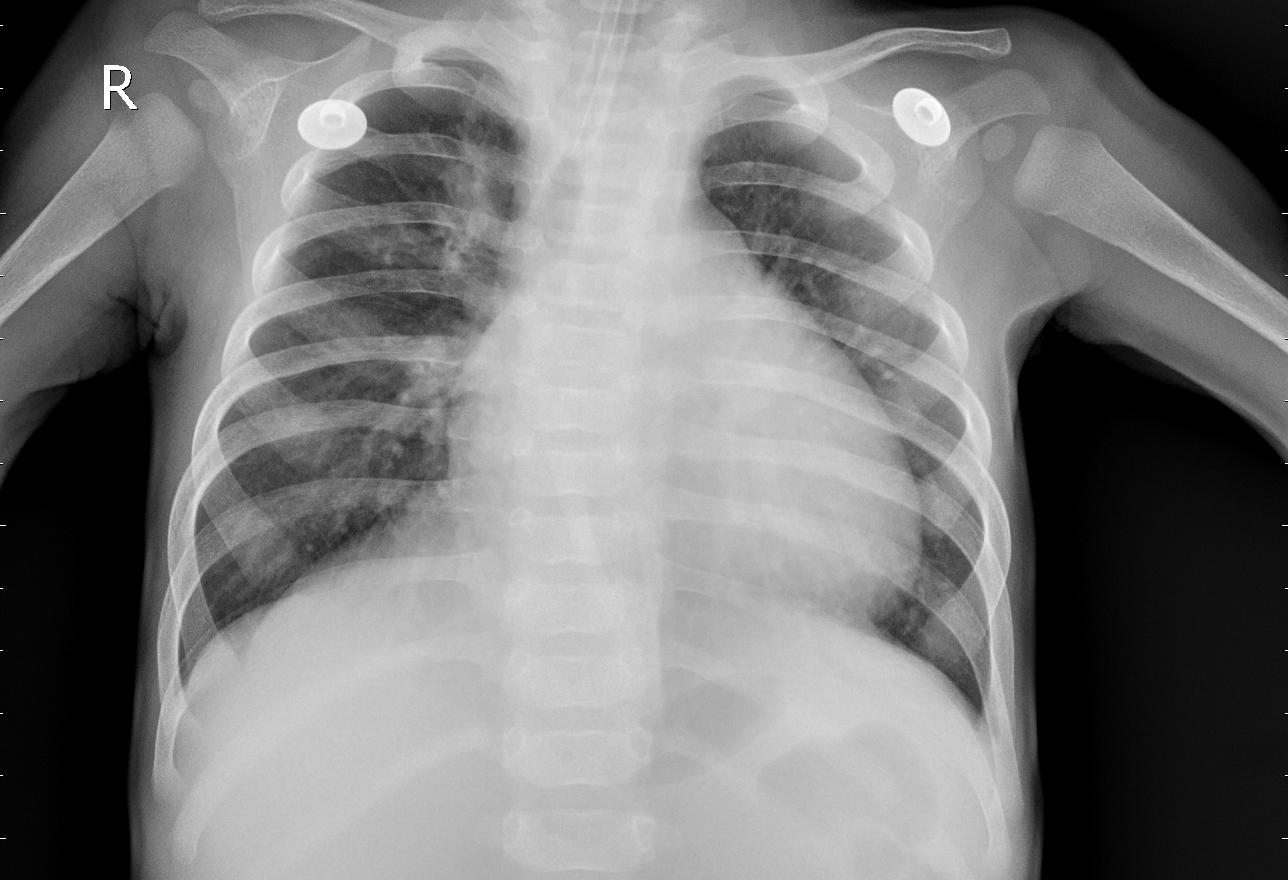
Diagnosis: PNEUMONIA